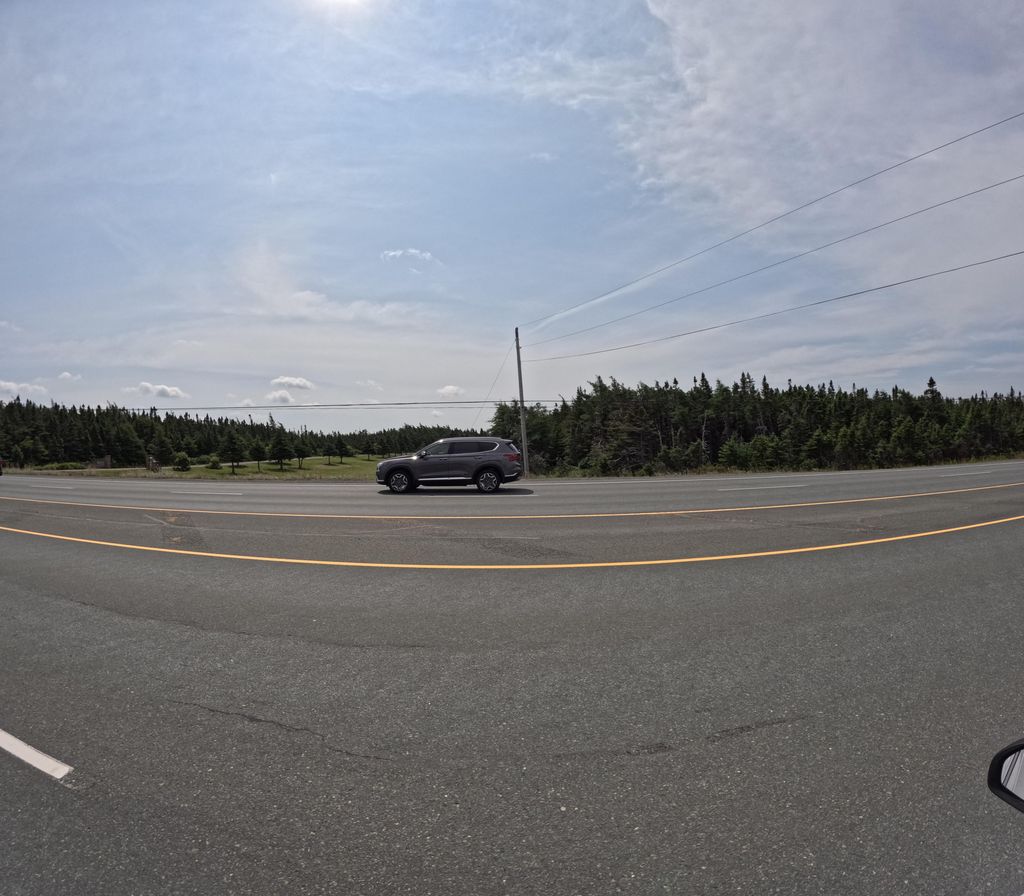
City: st_johns